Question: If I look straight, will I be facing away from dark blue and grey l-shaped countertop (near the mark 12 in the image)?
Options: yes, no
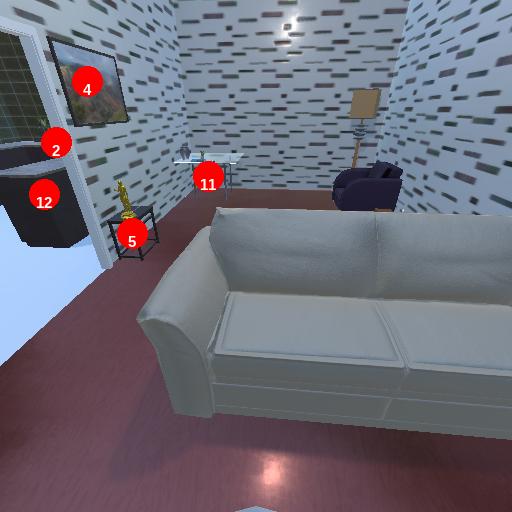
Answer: yes